Question: I have a instance of a class that is accessed from several threads. This class take this calls and add a tuple into a database. I need this to be done in a serial manner, as due to some db constraints, parallel threads could result in an inconsistent database.
As I am new to parallelism and concurrency in C#, I did this:
'''
private BlockingCollection<Task> _tasks = new BlockingCollection<Task>();
public void AddDData(string info)
{
Task t = new Task(() => { InsertDataIntoBase(info); });
_tasks.Add(t);
}
private void InsertWorker()
{
Task.Factory.StartNew(() =>
{
while (!_tasks.IsCompleted)
{
Task t;
if (_tasks.TryTake(out t))
{
t.Start();
t.Wait();
}
}
});
}
'''
The 'AddDData' is the one who is called by multiple threads and 'InsertDataIntoBase' is a very simple insert that should take few milliseconds.
The problem is that, for some reason that my lack of knowledge doesn't allow me to figure out, sometimes a task is been called twice! It always goes like this:
T1
T2
T3
T1 <- PK error.
T4
...
Did I understand '.Take()' completely wrong, am I missing something or my producer/ consumer implementation is really bad?
Best Regards,
Rafael
As suggested, I made a quick sandbox test implementation with this architecture and as I was suspecting, it does not guarantee that a task will not be fired before the previous one finishes.

So the question remains: how to properly queue tasks and fire them sequentially?
I simplified the code:
'''
private BlockingCollection<Data> _tasks = new BlockingCollection<Data>();
public void AddDData(Data info)
{
_tasks.Add(info);
}
private void InsertWorker()
{
Task.Factory.StartNew(() =>
{
while (!_tasks.IsCompleted)
{
Data info;
if (_tasks.TryTake(out info))
{
InsertIntoDB(info);
}
}
});
}
'''
Note that I got rid of Tasks as I'm relying on synced InsertIntoDB call (as it is inside a loop), but still no luck... The generation is fine and I'm absolutely sure that only unique instances are going to the queue. But no matter I try, sometimes the same object is used twice.
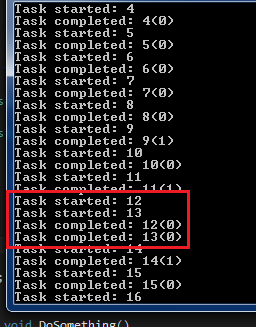
Answer: I think this should work:
'''
private static BlockingCollection<string> _itemsToProcess = new BlockingCollection<string>();
static void Main(string[] args)
{
InsertWorker();
GenerateItems(10, 1000);
_itemsToProcess.CompleteAdding();
}
private static void InsertWorker()
{
Task.Factory.StartNew(() =>
{
while (!_itemsToProcess.IsCompleted)
{
string t;
if (_itemsToProcess.TryTake(out t))
{
// Do whatever needs doing here
// Order should be guaranteed since BlockingCollection
// uses a ConcurrentQueue as a backing store by default.
// http://msdn.microsoft.com/en-us/library/dd287184.aspx#remarksToggle
Console.WriteLine(t);
}
}
});
}
private static void GenerateItems(int count, int maxDelayInMs)
{
Random r = new Random();
string[] items = new string[count];
for (int i = 0; i < count; i++)
{
items[i] = i.ToString();
}
// Simulate many threads adding items to the collection
items
.AsParallel()
.WithDegreeOfParallelism(4)
.WithExecutionMode(ParallelExecutionMode.ForceParallelism)
.Select((x) =>
{
Thread.Sleep(r.Next(maxDelayInMs));
_itemsToProcess.Add(x);
return x;
}).ToList();
}
'''
This does mean that the consumer is single threaded, but allows for multiple producer threads.